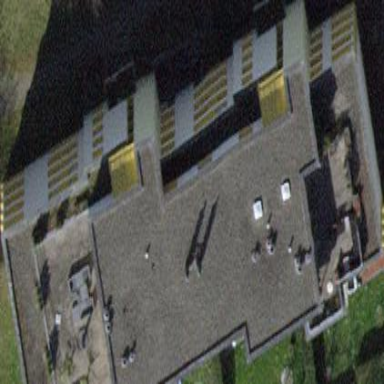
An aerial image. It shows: Apartment building with flat roof.